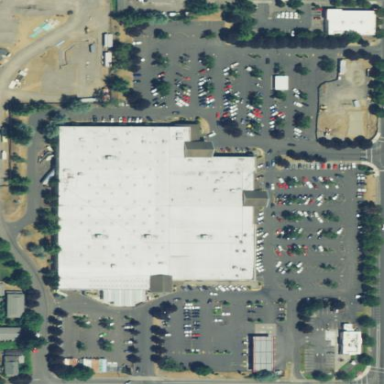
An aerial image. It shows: Retail area.